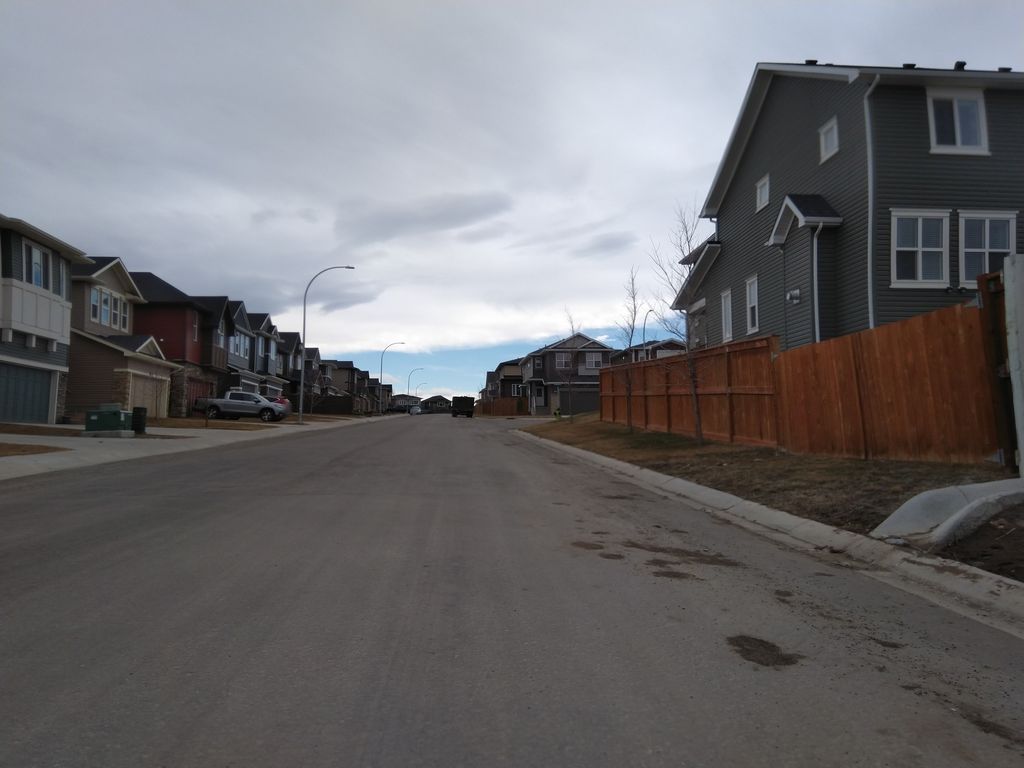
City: calgary